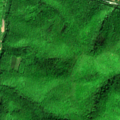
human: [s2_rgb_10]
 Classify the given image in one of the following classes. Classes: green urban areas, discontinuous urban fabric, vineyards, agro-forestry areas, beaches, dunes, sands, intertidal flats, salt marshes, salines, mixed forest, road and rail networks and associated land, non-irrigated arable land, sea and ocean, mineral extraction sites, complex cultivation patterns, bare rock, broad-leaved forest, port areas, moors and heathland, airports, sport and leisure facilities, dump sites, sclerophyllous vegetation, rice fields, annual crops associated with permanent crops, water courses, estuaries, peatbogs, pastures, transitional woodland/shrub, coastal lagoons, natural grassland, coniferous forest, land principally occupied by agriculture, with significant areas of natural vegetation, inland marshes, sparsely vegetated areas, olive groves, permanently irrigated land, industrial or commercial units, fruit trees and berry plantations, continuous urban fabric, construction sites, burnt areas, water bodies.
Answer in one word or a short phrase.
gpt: broad-leaved forest